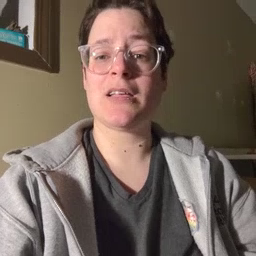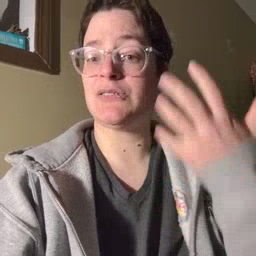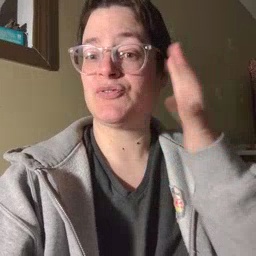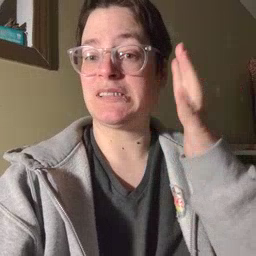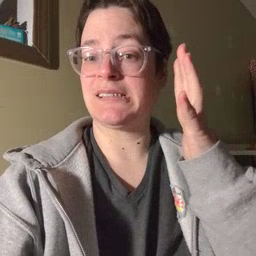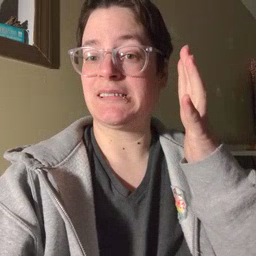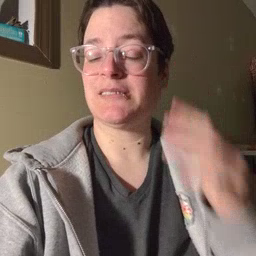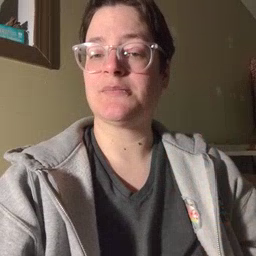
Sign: tree